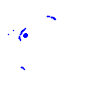
Particle: electron